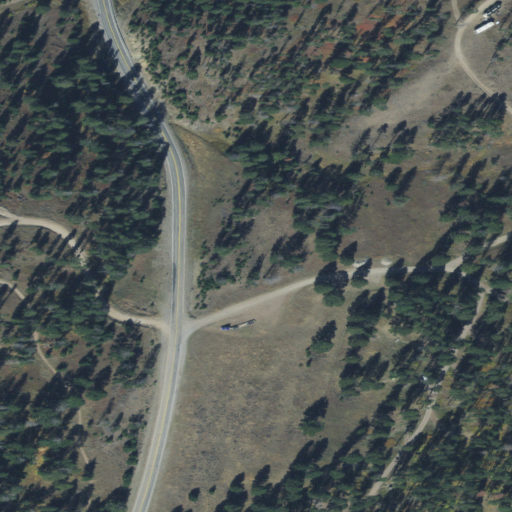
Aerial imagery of ridge(s) in Montana named Battle Ridge containing evergreen forest, open development, low intensity development, shrub, and medium intensity development